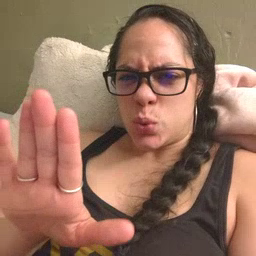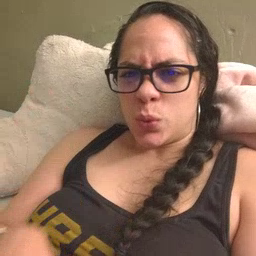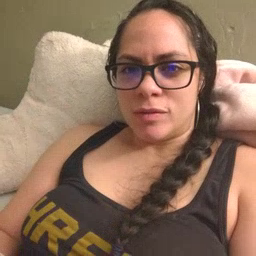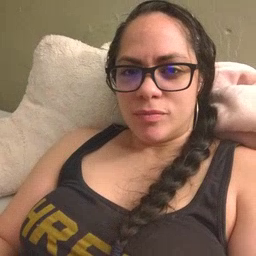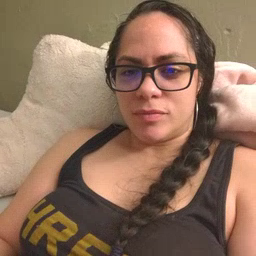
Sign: into